Question: I am new to gnuplot, and am trying to create a stacked histogram for a project. The problem I am running into is, that I am not able to put ticlabels on the x-axis (even if I could, they are not getting formatted in a neat way). My gp file is as follows:
Here is a snapshot of my data file:
'''
CC P1-X P1-Y P2-X P2-Y
1 <PHONE> <PHONE> 1.980848 5.<PHONE>
2 <PHONE> <PHONE> <PHONE> 5.<PHONE>
3 <PHONE> <PHONE> 4.41813 11.<PHONE>
4 <PHONE> <PHONE> 1.418744 6.<PHONE>
5 <PHONE> <PHONE> 1.967492 5.<PHONE>
6 0.954794 <PHONE> <PHONE> 5.778537
'''
And here is my gp file:
'''
set title "GCC compilation option by average execution time as stacked histogram"
set terminal jpeg medium
set output "histosmalldata.jpeg"
set boxwidth 0.9 absolute
set style fill solid 1.00 border -1
set key autotitle columnheader
set key outside right top vertical Left reverse enhanced autotitles columnhead nobox
set key invert samplen 4 spacing 1 width 0 height 0
set style histogram rowstacked title offset character 0, 0, 0
set style data histograms
set xtics border in scale 1,0.5 nomirror rotate by -45 offset character 0, 0, 0
set xtics norangelimit
set xtics ("O2-ffast-math-finline-functions" 1, "O2-funroll-loops-march=barcelona-ffast-math-finline-functions" 2, "GCCFLAGS_O0" 3, "O2-ftree-vectorize-funroll-loops-march=barcelona" 4, "GCCFLAGS_O2" 5, "O2-ftree-vectorize-funroll-loops-ffast-math" 6)
set xtics 1,6 nomirror
set ytics 0,100 nomirror
set ytics 1
set yrange [0:20]
set ylabel "Time"
set xlabel "GCC Compiler Options"
plot 'smalldata' using 2:xtic(1) ti col, '' using 3 ti col, '' using 4 ti col, '' using 5 ti col
'''
This is the image of the graph:

Now, in the x axis, I am having 1,2,3 - 6 which I don't want, instead, I would want "O2-ffast-math-finline-functions" for 1 and so on in a neat formatted way.
I wrote this script after consulting some examples from gnuplot page and do not have a good understanding of some of the verbs, so apart from the solution, any general comments are welcome.
Thank you,
Sayan
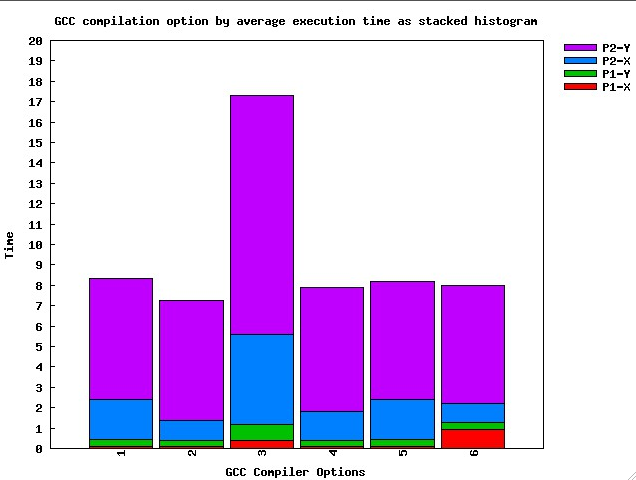
Answer: You should not overwrite your 'xtics' settings after you specified what you want.
Put all options into a single 'set' command:
'''
set xtics border in scale 1,0.5 nomirror rotate by -45 offset character 0, 0, 0 norangelimit ("O2-ffast-math-finline-functions" 1, "O2-funroll-loops-march=barcelona-ffast-math-finline-functions" 2, "GCCFLAGS_O0" 3, "O2-ftree-vectorize-funroll-loops-march=barcelona" 4, "GCCFLAGS_O2" 5, "O2-ftree-vectorize-funroll-loops-ffast-math" 6)
'''
Note that you can escape the newline with a backslash as the last character of the line.